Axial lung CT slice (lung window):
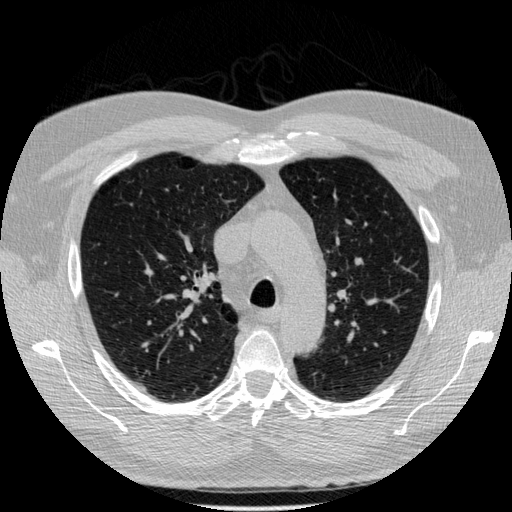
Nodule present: no